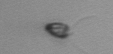
Label: Pyramimonas